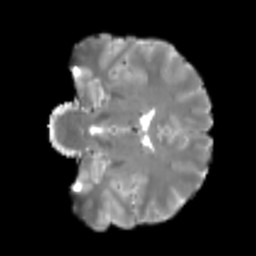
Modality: T2w
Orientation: coronal
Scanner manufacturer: siemens
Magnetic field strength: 3 T
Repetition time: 4 s
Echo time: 0.0594 s